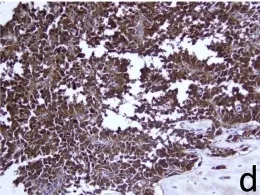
Positive for alpha1-antichymotrypsin.
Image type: pathology (immunostaining)